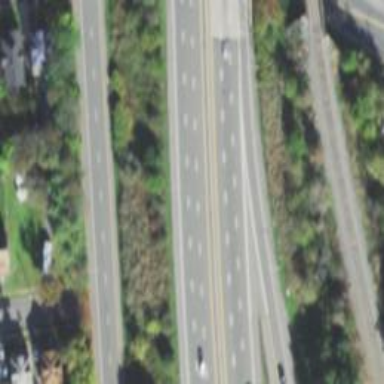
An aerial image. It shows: Asphalt motorway.